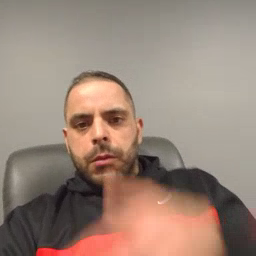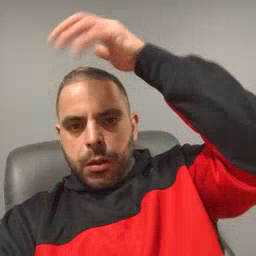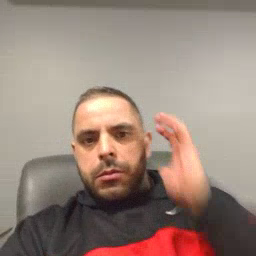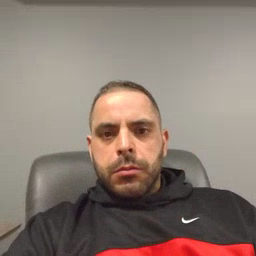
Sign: lion